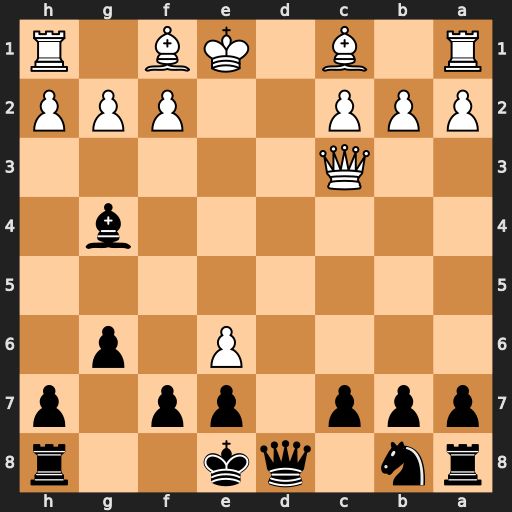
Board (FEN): rn1qk2r/ppp1pp1p/4P1p1/8/6b1/2Q5/PPP2PPP/R1B1KB1R
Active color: b
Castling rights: KQkq
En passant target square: -
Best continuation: Qd1#